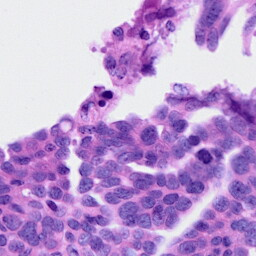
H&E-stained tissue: Ovarian